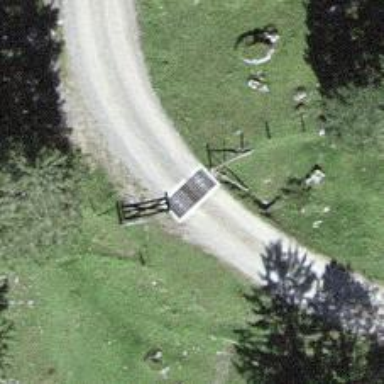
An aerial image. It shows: Cattle grid barrier.